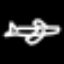
Label: airplane